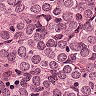
Metastatic tissue present: yes